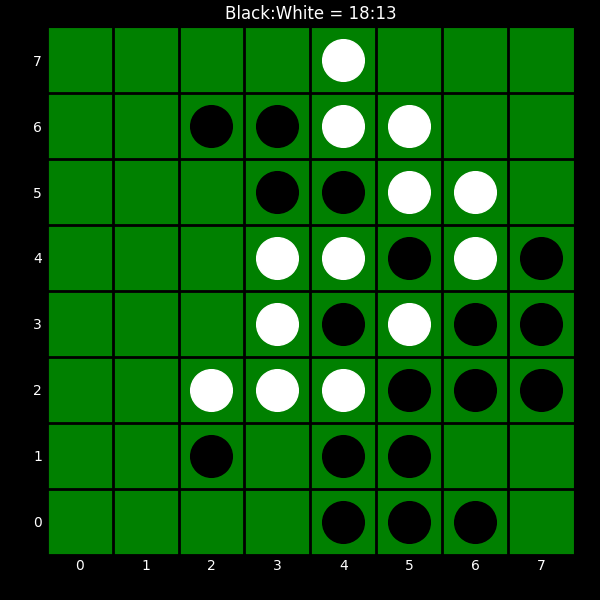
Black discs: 18
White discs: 13